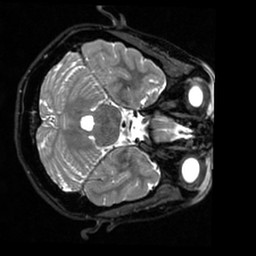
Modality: T2w
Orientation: axial